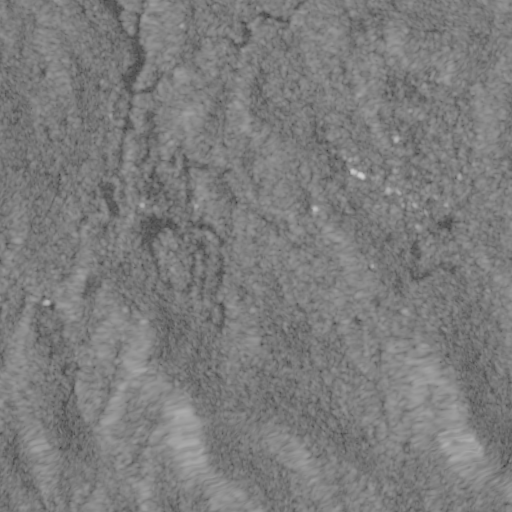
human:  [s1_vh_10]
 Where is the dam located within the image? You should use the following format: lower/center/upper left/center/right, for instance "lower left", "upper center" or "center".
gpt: The dam is located in the upper right of the image.
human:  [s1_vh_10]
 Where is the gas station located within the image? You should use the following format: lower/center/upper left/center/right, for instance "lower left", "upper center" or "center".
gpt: The gas station is located in the upper right of the image.
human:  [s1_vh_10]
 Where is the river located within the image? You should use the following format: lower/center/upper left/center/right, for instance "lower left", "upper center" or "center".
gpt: The river is located in the upper of the image.
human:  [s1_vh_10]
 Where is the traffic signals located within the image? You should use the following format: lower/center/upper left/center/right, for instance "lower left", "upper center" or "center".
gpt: The traffic signals is located in the center right of the image.
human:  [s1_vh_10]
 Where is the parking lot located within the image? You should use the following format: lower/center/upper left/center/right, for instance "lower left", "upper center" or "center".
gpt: There is no parking lot in the image.

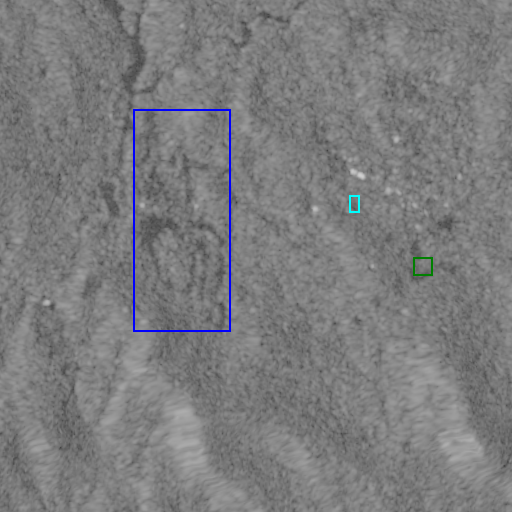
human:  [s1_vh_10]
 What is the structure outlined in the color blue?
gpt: The structure outlined in blue is a park.
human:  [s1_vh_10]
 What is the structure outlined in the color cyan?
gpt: The structure outlined in cyan is a parking lot.
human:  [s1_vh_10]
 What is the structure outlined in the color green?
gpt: The structure outlined in green is a building.
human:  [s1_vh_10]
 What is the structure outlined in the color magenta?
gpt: There is no magenta outline.